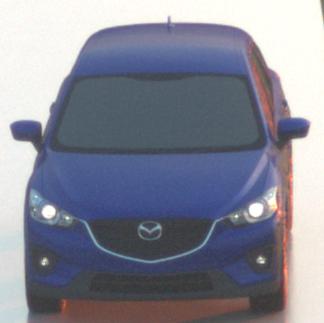
Make: Mazda
Model: CX-5 2.0 SKYACTIV-G 160
Detailed model: CX-5 (GH)
Model produced from: 2012/04
Model produced until: 2015/02
Doors: 5
Color: blue
Road condition: wet road
Daytime: sunrise or sunset
Contrast: medium contrast